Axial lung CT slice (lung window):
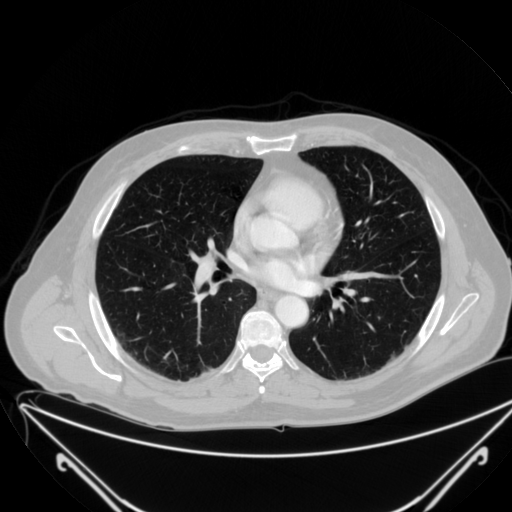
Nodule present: no